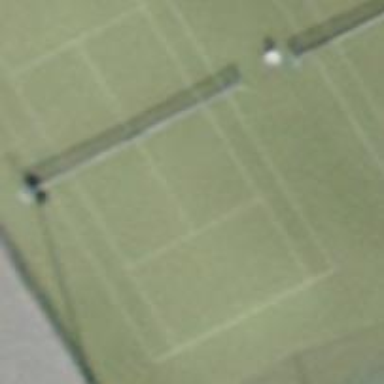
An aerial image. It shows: Tennis court on pitch designated for leisure land.